Interaction volume radius: 10 \u00c5
Interaction volume height: 25 \u00c5
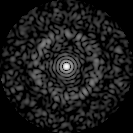
Disorder parameter: 0.8426